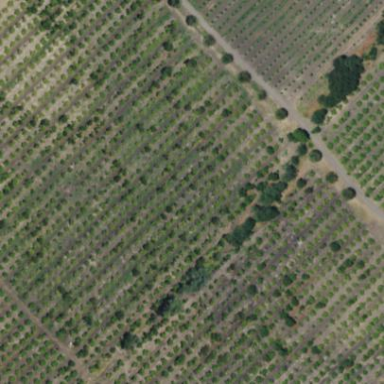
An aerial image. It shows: Orchard.